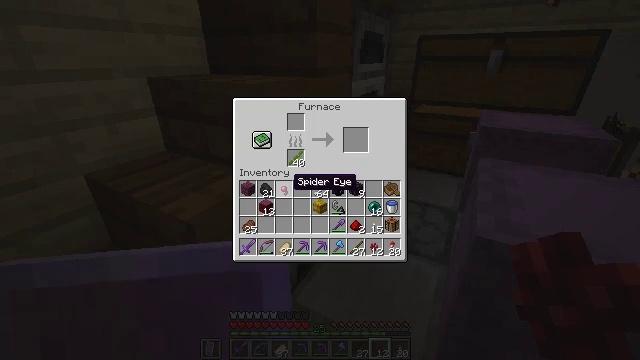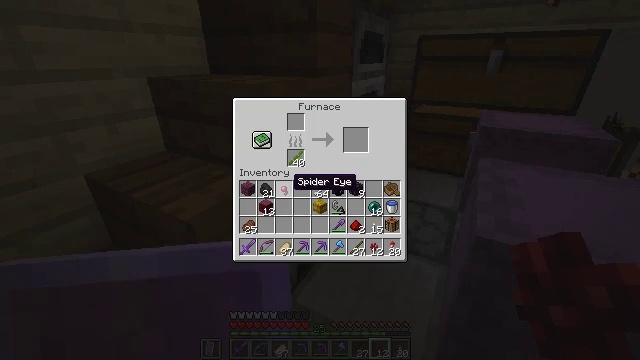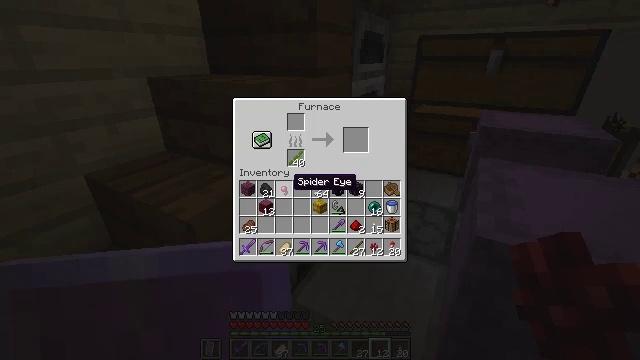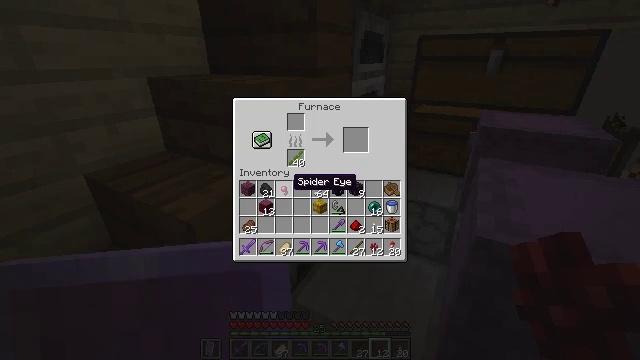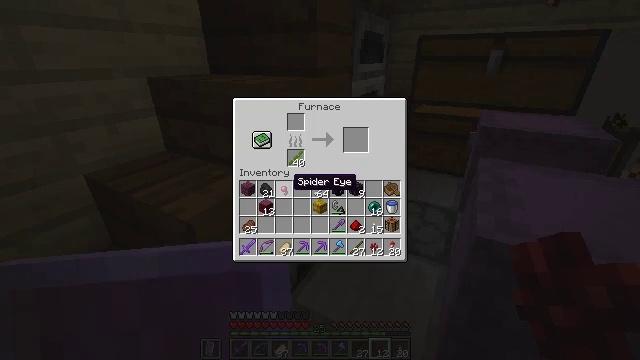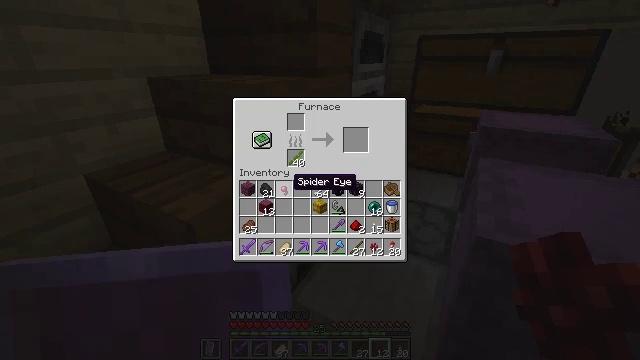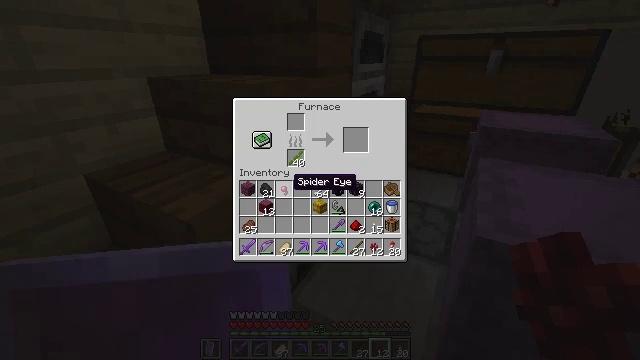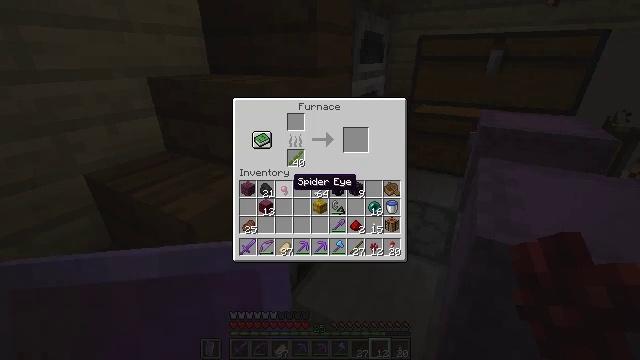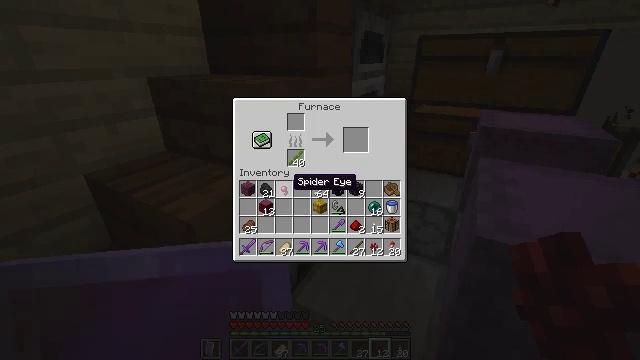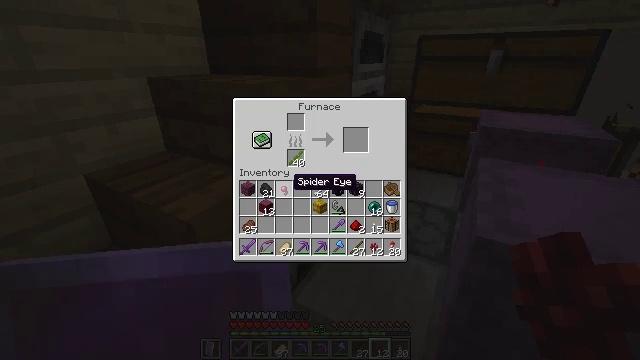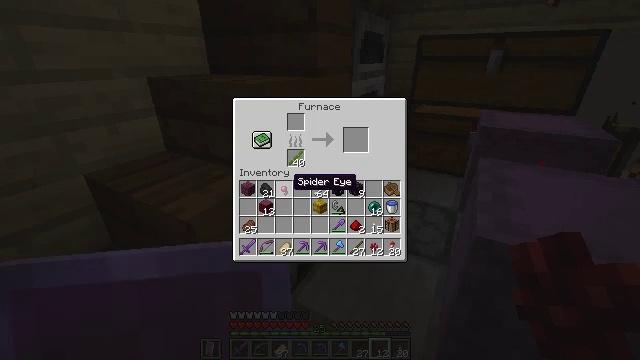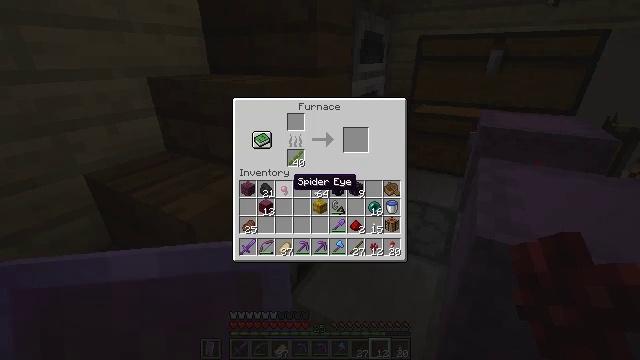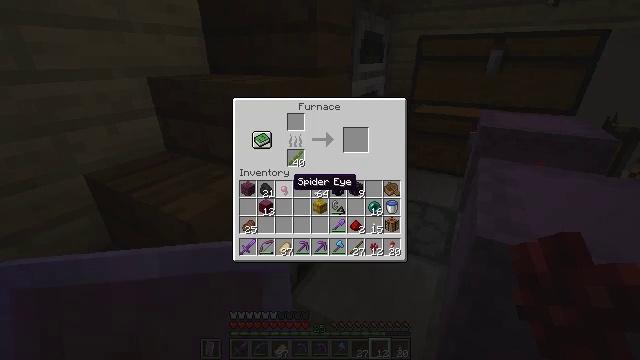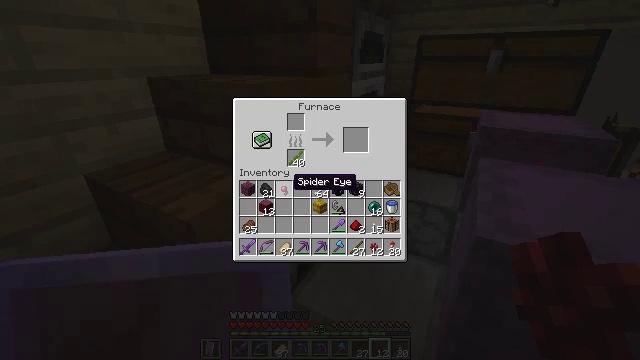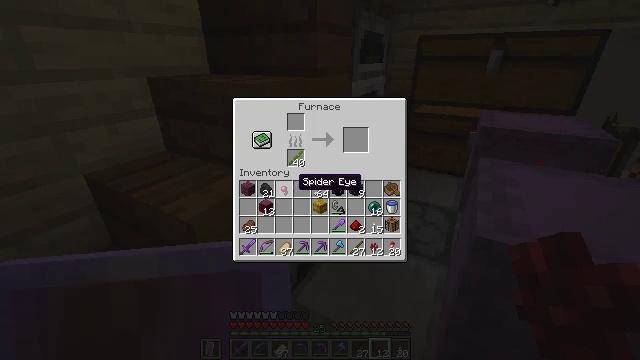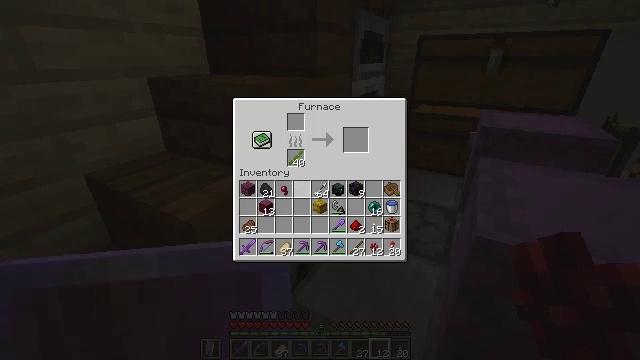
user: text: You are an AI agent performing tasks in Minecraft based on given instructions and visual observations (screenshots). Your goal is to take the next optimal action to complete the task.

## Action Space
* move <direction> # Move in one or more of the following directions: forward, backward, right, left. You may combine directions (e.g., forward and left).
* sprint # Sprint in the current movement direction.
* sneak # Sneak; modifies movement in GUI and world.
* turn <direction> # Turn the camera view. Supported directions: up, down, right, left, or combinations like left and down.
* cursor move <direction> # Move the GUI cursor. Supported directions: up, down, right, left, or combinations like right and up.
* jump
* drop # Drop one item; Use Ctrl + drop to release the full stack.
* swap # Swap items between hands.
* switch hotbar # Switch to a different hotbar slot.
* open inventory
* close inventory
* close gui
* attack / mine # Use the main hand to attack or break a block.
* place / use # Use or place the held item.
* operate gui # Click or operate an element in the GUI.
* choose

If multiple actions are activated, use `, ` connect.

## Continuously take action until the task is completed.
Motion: motion action
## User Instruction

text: Turn sugarcane into sugar.
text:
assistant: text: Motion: no_op
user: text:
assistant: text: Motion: no_op
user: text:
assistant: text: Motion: no_op
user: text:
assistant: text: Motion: no_op
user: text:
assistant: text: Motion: no_op
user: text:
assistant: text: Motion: no_op
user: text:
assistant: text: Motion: no_op
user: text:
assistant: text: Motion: no_op
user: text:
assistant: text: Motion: no_op
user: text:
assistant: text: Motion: no_op
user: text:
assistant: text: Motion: no_op
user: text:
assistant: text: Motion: no_op
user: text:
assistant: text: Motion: no_op
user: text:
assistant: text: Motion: no_op
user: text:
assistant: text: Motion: no_op
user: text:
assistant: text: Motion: no_op
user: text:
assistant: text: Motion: no_op
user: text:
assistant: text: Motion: no_op
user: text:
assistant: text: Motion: no_op
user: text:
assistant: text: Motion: no_op
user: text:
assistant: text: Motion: no_op
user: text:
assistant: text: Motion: turn left
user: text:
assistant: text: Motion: no_op
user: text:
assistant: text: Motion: sneak
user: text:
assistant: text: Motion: sneak
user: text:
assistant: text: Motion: sneak, attack / mine
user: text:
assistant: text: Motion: sneak, attack / mine
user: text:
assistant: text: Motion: sneak, attack / mine
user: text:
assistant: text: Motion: sneak, attack / mine
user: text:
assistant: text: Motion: sneak